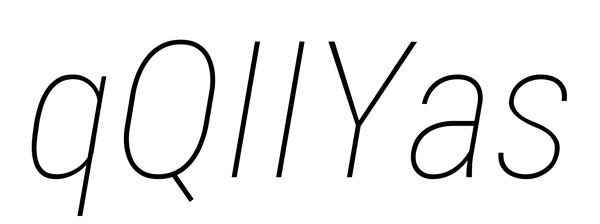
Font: Roboto-Italic_Condensed_Thin_Italic